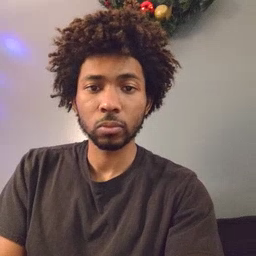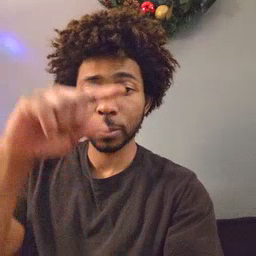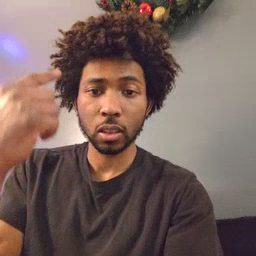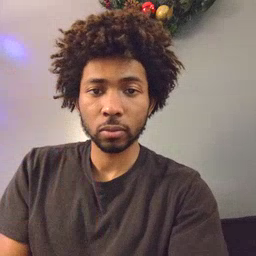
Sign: black